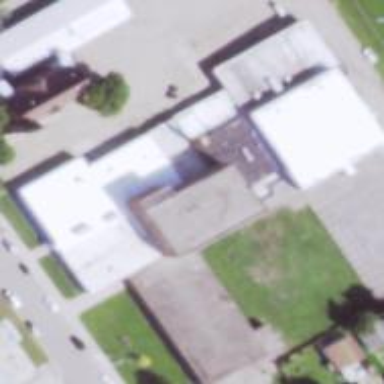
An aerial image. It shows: School building.